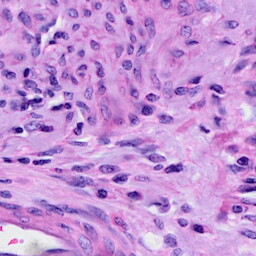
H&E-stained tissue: Cervix